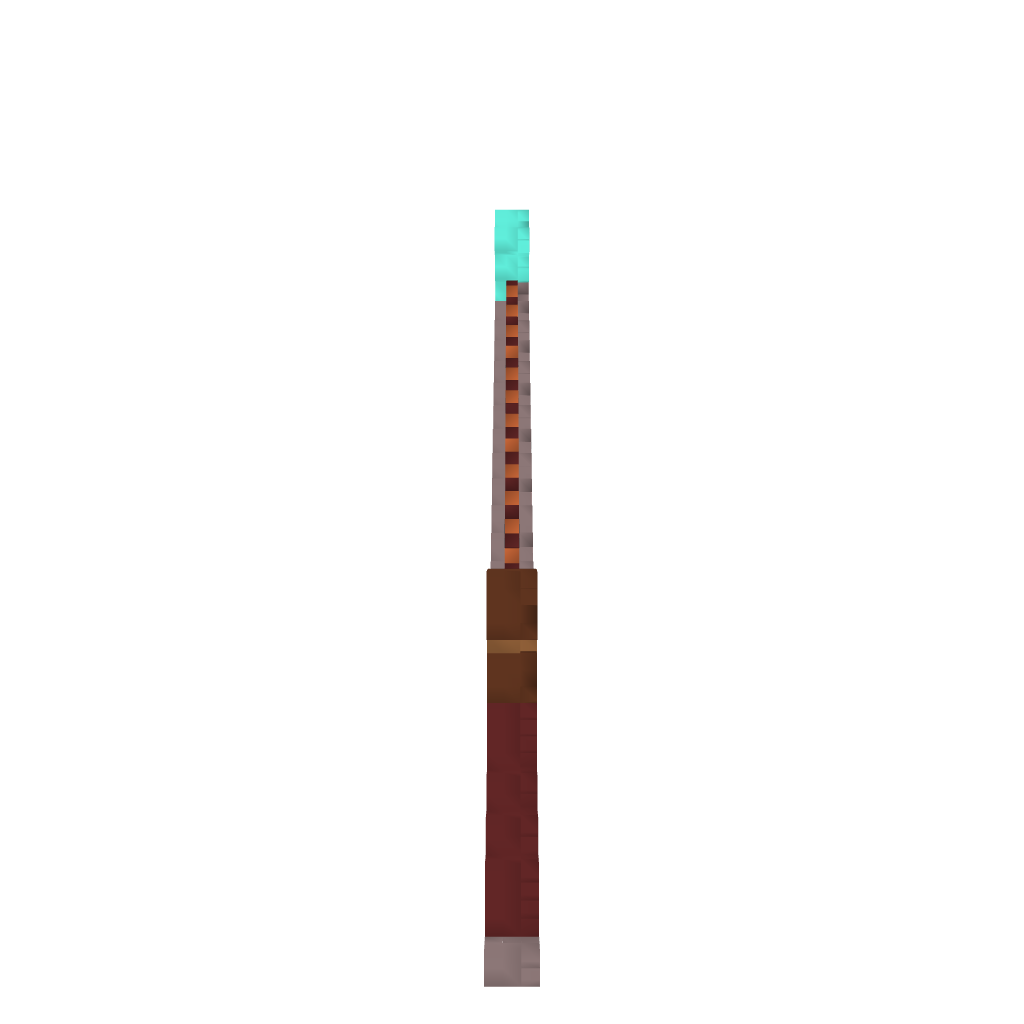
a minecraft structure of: Up'ards